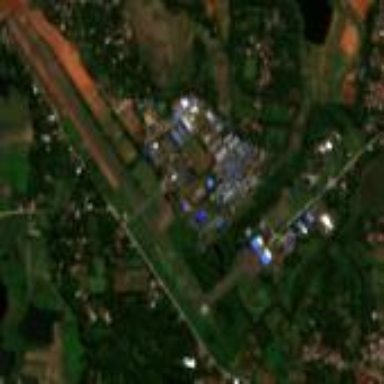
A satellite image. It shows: Aerodrome that serves as both military and public airport.